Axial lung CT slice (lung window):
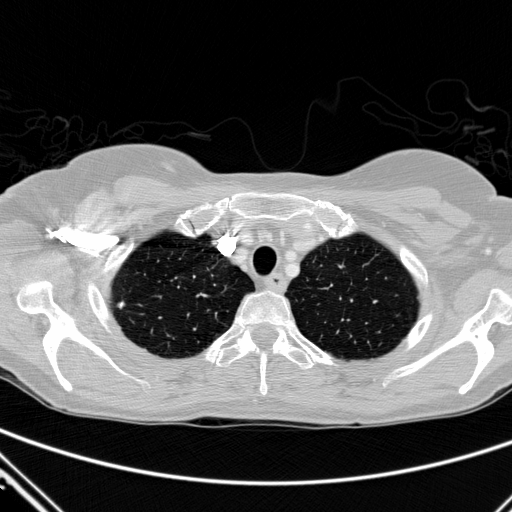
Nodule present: no